Interaction volume radius: 5 \u00c5
Interaction volume height: 15 \u00c5
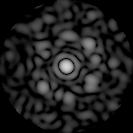
Disorder parameter: 0.6317